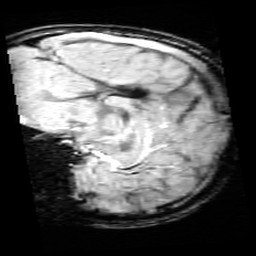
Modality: SWI
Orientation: sagittal
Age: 10
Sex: male
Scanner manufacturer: siemens
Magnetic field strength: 3 T
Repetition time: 0.027 s
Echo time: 0.02 s